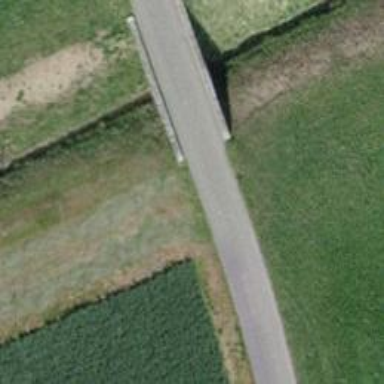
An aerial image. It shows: Track road on bridge with grade 1 tracktype.